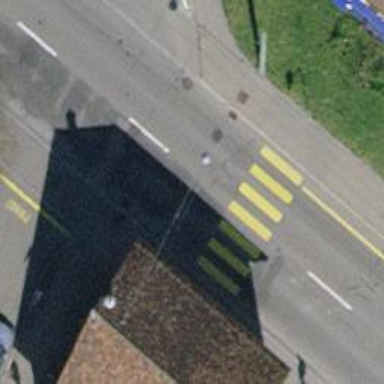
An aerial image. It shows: Uncontrolled zebra crossing on the road.